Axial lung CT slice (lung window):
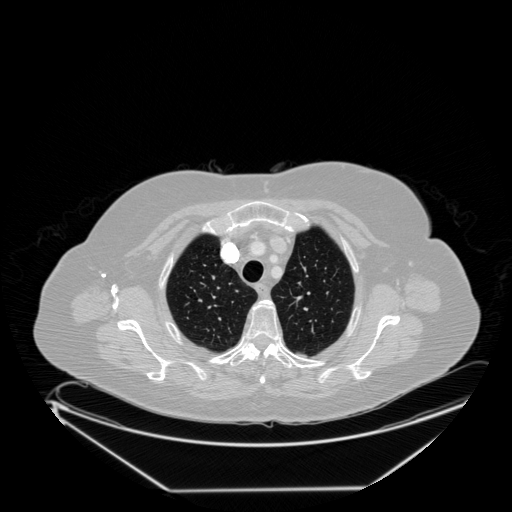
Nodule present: no